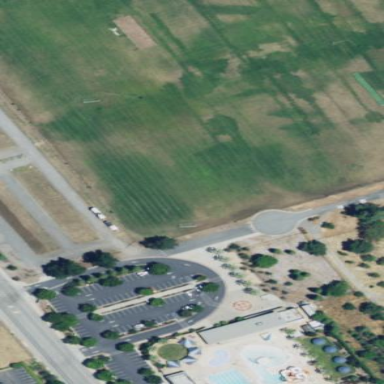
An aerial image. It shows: Soccer pitch for outdoor sports and leisure activities.